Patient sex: M
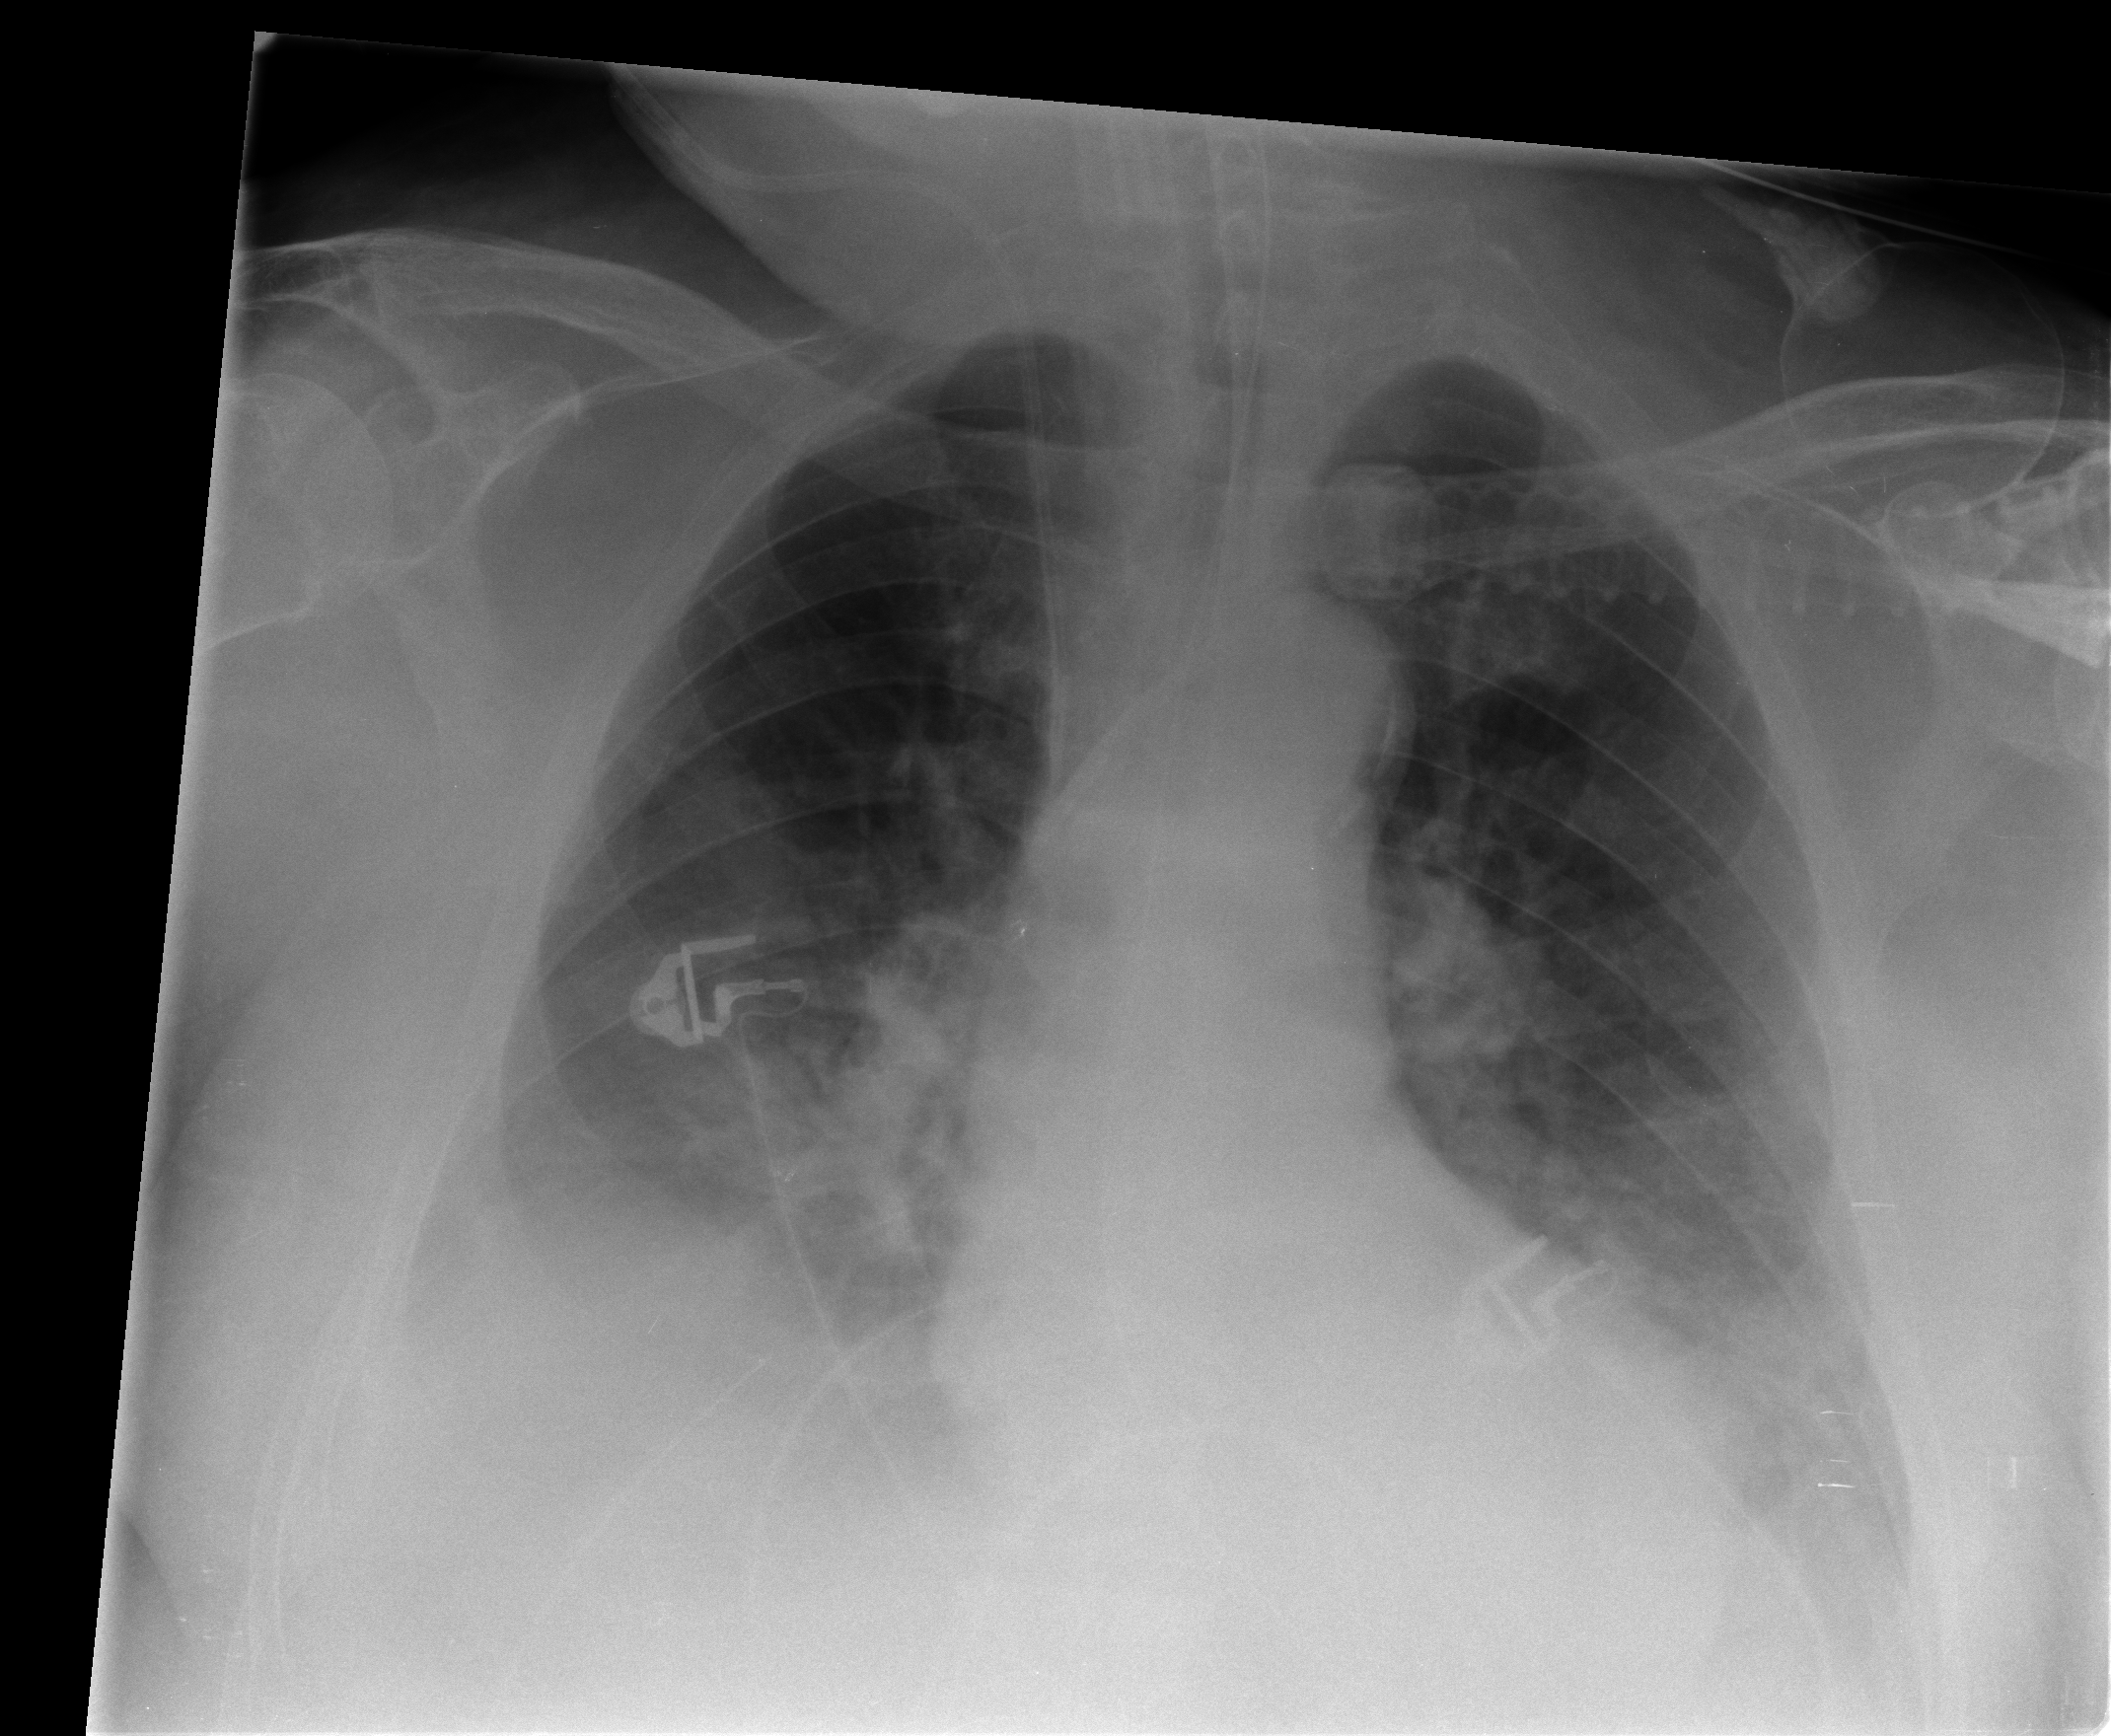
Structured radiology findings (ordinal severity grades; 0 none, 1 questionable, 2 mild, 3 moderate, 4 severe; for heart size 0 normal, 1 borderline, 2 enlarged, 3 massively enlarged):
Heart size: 0
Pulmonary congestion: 2
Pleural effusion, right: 2
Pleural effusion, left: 2
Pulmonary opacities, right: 1
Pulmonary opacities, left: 2
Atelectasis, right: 2
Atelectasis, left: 2